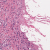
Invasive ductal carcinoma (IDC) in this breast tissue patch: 0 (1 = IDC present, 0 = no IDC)